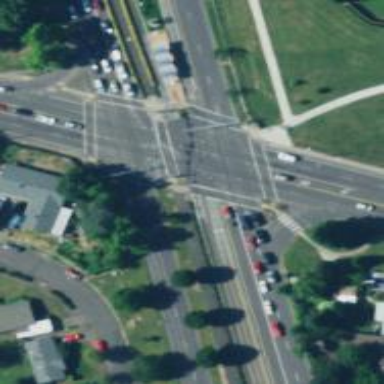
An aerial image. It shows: Busway road.